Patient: sex F, age 59
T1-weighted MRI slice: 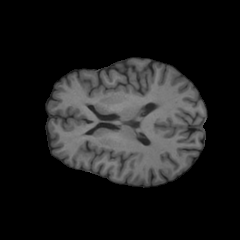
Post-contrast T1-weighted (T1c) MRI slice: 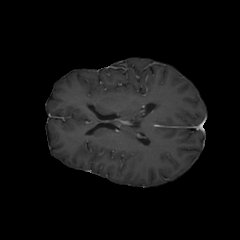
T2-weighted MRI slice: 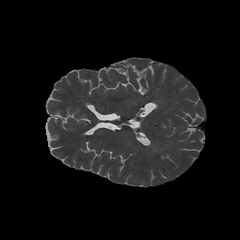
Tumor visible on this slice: no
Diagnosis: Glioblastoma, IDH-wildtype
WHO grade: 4